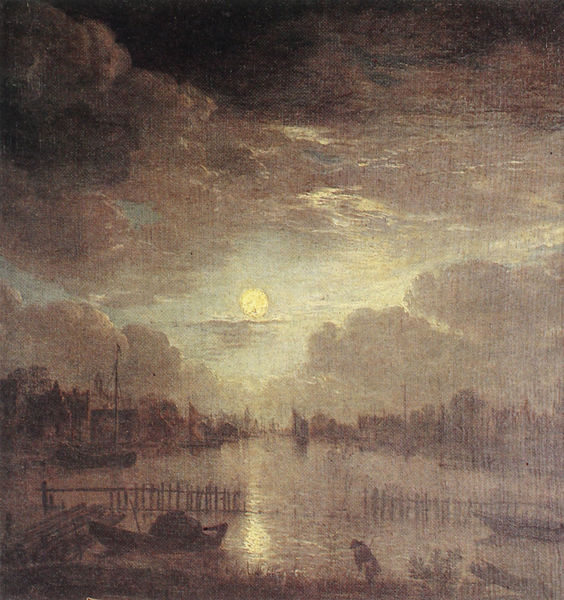
Titel: A wooded river landscape by moonlight
Künstler: Aert van der Neer
Schlagwörter: meer, spiegelung, gewässer, person, kahn, bewölkt, fischer, mast, hafen, masten, reflexion, wolkig, maste, hafenbecken